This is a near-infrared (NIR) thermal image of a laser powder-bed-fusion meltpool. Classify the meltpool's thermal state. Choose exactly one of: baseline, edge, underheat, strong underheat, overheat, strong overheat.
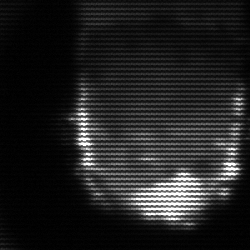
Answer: baseline